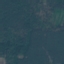
Label: Forest